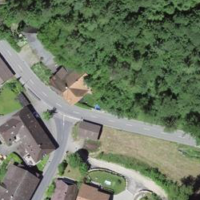
EUNIS habitat code: 44
Species observed at this site:
Aegopodium podagraria